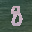
Label: 8